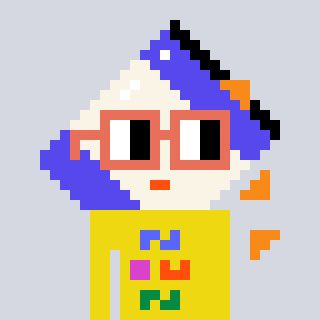
a pixel art character with square orange glasses, a chips-shaped head and a yellow-colored body on a cool background